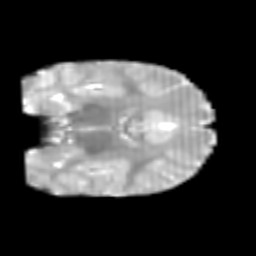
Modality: T2w
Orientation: coronal
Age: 5
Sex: male
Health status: healthy